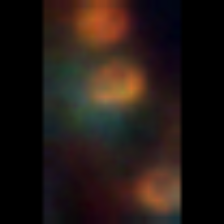
Taxon: Diatom_aggregate
Group: Diatoms